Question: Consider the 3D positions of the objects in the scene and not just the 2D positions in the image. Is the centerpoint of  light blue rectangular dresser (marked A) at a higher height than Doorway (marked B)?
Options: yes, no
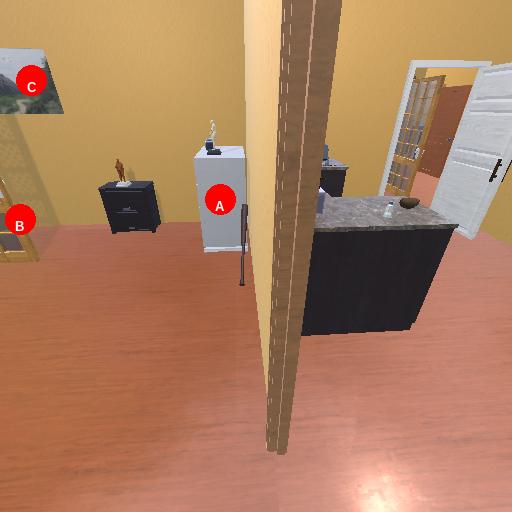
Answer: yes